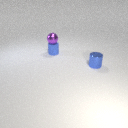
small blue metal cylinder in front of small blue rubber cylinder